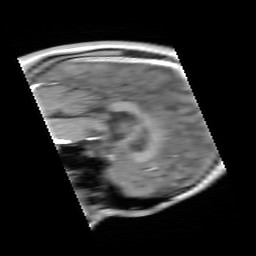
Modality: FLASH
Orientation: sagittal
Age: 19
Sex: male
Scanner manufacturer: siemens
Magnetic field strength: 3 T
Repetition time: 0.245 s
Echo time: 0.0026 s